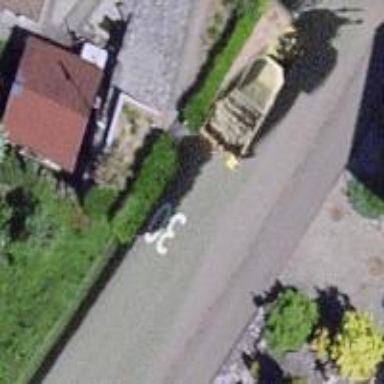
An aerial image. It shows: Smoothly paved residential road.